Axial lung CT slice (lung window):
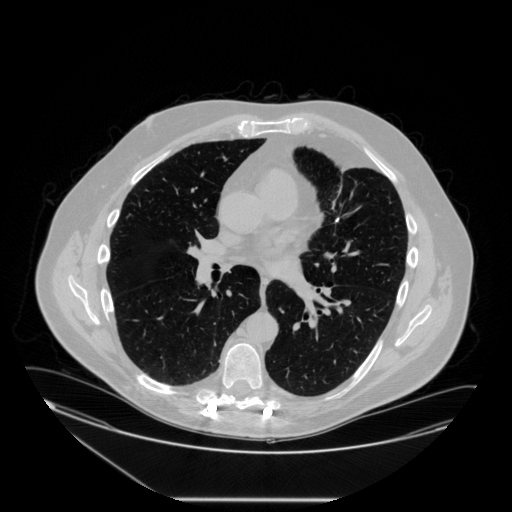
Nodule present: no